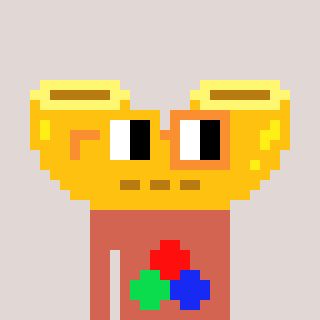
a pixel art character with square yellow and orange glasses, a macaroni-shaped head and a peachy-colored body on a warm background